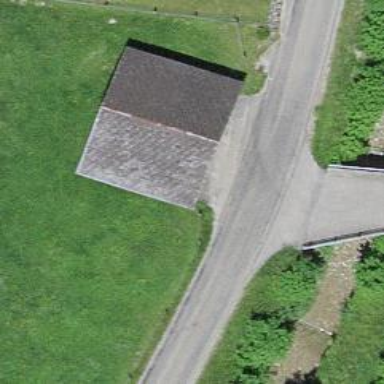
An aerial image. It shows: Garage building.